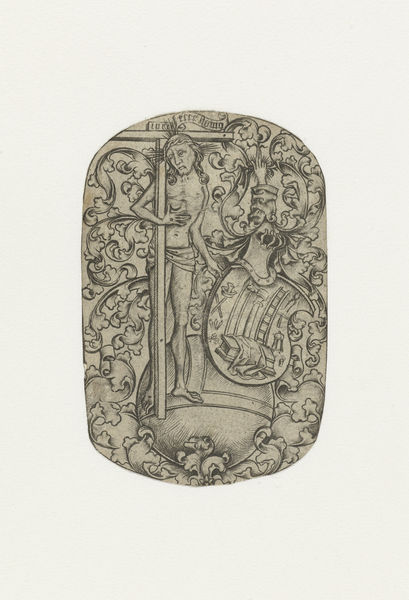
Titel: Christus met de passiewerktuigen
Künstler: Israhel van Meckenem
Standort: Amsterdam
Institution: Rijksmuseum
Schlagwörter: adler, hand, barock, ranken, inschrift, alter, kreuz, kugel, wappen, schnörkel, sarg, christus, jesus, jesus christus, stigmata, globus, inri, arma christi, auferstanden